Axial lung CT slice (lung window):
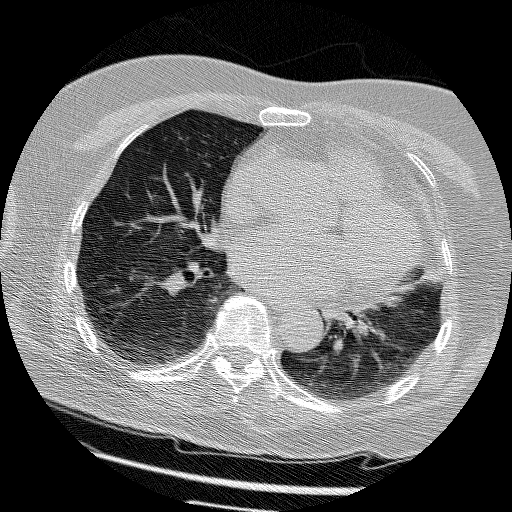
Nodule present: no